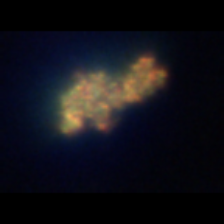
Taxon: Unknown_detritus
Group: Unknown